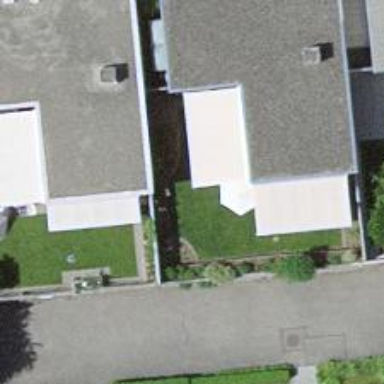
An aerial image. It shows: Garage building.